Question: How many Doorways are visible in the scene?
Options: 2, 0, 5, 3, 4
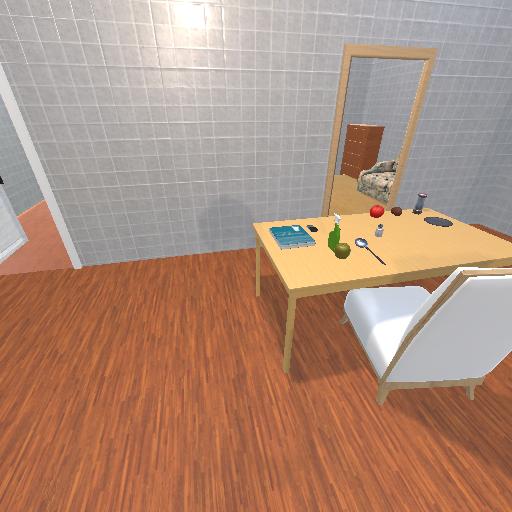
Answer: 2